Question: I am new to VB.net and I need help.
What I want to do is read lines from a text file that take place between two specific lines. Within these lines I have to look for a specific one and display the next line, if that makes any sense. The catch is that there are more than one pair of these marker lines that contain the exact lines that I need within them. I hope the explanation is clear enough for you guys! Is that possible?

I am looking for the line under the number 10 in the parts of the text file shown on the screenshot. Since there are a lot of 10s in that file I need to read it on parts in order to get the exact line needed.
The code below is what I have so far thanks to @TimSchmelter in my previous question <URL>. Which is actually the bit that looks for a specific line and displays the next one, but it reads all of the lines within that text file.
'''
Dim x1 As Decimal = File.ReadLines("filepath").
SkipWhile(Function(line) Not line.Contains(" 10")).Skip(1).FirstOrDefault()
If x1 >= 0.0 Then TextBox1.Text = x1
'''
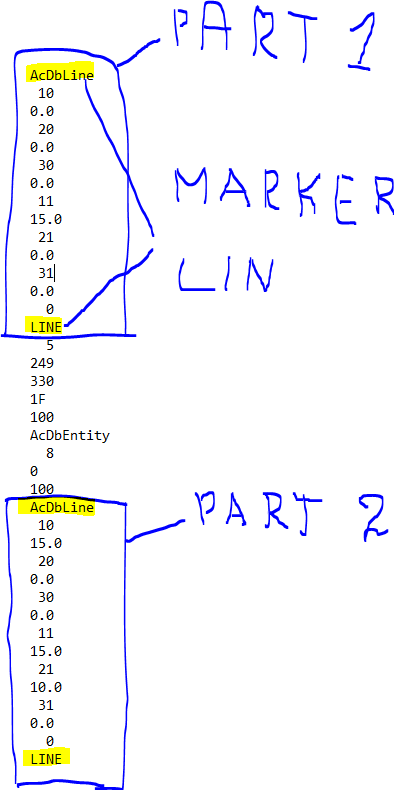
Answer: Your original code was the best since it allowed you to have better control over what you read and whatnot, so I'm going to use that in my answer.
The LINQ approach will only give you the first instance of what you're looking for, therefore it is better to read though the whole file line-by-line.
First, a structure holding the coordinates of a line:
'''
Public Structure Line
Public Start As PointF 'Start coordinates.
Public [End] As PointF 'End coordinates.
Public Sub New(ByVal Start As PointF, ByVal [End] As PointF)
Me.Start = Start
Me.End = [End]
End Sub
Public Sub New(ByVal x1 As Single, ByVal y1 As Single, ByVal x2 As Single, ByVal y2 As Single)
Me.New(New PointF(x1, y1), New PointF(x2, y2))
End Sub
End Structure
'''
We will use this structure so that we can return a list of all lines we've found.
This will read the file line-by-line and look for our wanted values:
> I've updated the code to make it properly read the coordinates (i.e. it is no longer bound by the order: 10, 20, 11, 21).I have also made it only read coordinates located inside 'AcDbLine/LINE' blocks.
'''
Public Function ParseLines(ByVal File As String) As List(Of Line)
'Create a list of Line structures.
Dim Lines As New List(Of Line)
'Create an array holding four items: the coordinates for 10, 20, 11 and 21.
Dim CoordValues As Single() = New Single(4 - 1) {}
'Declare a variable holding the current index in the array:
'CoordIndex = 0 represents the first X-coordinate (10).
'CoordIndex = 1 represents the first Y-coordinate (20).
'CoordIndex = 2 represents the second X-coordinate (11).
'CoordIndex = 3 represents the second Y-coordinate (21).
Dim CoordIndex As Integer = 0
'Declare a variable indicating whether we are currently inside an AcDbLine/LINE block.
Dim InsideAcDbLine As Boolean = False
Using sReader As New StreamReader(File) 'Open a StreamReader to our file.
While Not sReader.EndOfStream 'Keep reading until we've reached the end of the file.
Dim line As String = sReader.ReadLine() 'Read a line.
'Check if we're inside a AcDbLine/LINE block and that we aren't at the end of the file.
If InsideAcDbLine = True AndAlso Not sReader.EndOfStream Then
'Determine if the current line contains 10, 20, 11 or 21.
'Depending on what "line.Trim()" returns it will execute the code of the respective "Case".
'Ex: If "line.Trim()" returns "20" it will execute the code of 'Case "20"', which is 'CoordIndex = 1'.
Select Case line.Trim() 'Trim() removes leading or trailing space characters from the string (i.e. " 10" -> "10").
Case "10" : CoordIndex = 0 'We've reached "10", the following line is coordinate x1.
Case "20" : CoordIndex = 1 'We've reached "20", the following line is coordinate y1.
Case "11" : CoordIndex = 2 '[...] x2.
Case "21" : CoordIndex = 3 '[...] y2.
Case Else : Continue While
' "Continue While" stops execution at this point and
' goes back to the beginning of the loop to: "Dim line As String = ...".
'
' - If "line.Trim()" DOES NOT return 10, 20, 11 or 21 then we
' just want to skip the rest of the code (in other words: ignore the current line).
End Select
'I used colons above for better readability as they can be used to replace line breaks.
'For example the above SHOULD ACTUALLY be:
'
'Select Case line.Trim()
' Case "10"
' CoordIndex = 0
' Case "11"
' (and so on)
'=========================================
Dim nextLine As String = sReader.ReadLine() 'Read the next line.
Dim Coordinate As Single 'Declare a variable for the current coordinate.
'Try parsing the line into a single using
'invariant culture settings (decimal points must be dots: '.').
If Single.TryParse(nextLine.Trim(), NumberStyles.Float, CultureInfo.InvariantCulture, Coordinate) = True Then
CoordValues(CoordIndex) = Coordinate 'Add the coordinate to the array.
If CoordIndex = CoordValues.Length - 1 Then 'Have we reached the end of the array?
InsideAcDbLine = False 'We've found all values we want. Do not look for any more in this block.
Lines.Add(New Line(CoordValues(0), CoordValues(1), CoordValues(2), CoordValues(3))) 'Create a new Line and set its coordinates to the values of 10, 20, 11 and 21.
Array.Clear(CoordValues, 0, CoordValues.Length) 'Set all the items in the array to zero.
End If
End If
End If
'Check if we've reached an "AcDbLine" or "LINE" marker.
'Used in order to determine whether we are inside a AcDbLine/LINE block.
'If we aren't, then we shouldn't look for any coordinates.
Select Case line.Trim()
Case "AcDbLine" : InsideAcDbLine = True 'Start of an AcDbLine/LINE block.
Case "LINE" : InsideAcDbLine = False 'End of an AcDbLine/LINE block.
End Select
End While
End Using
Return Lines 'Return our list of lines.
End Function
'''
This code will only add a new line to the list once it has found four different coordinates, i.e. if it at the end only finds x1, y1 and x2 (but not y2) it will just ignore those values.
Here's how you can use it:
'''
Dim Lines As List(Of Line) = ParseLines("filepath")
'Iterate through every parsed line.
For Each Line As Line In Lines
'Print all parsed lines to console in the format of:
'Line start: {X=x1, Y=y1}
'Line end: {X=x2, Y=y2}
Console.WriteLine("Line start: " & Line.Start.ToString())
Console.WriteLine("Line end: " & Line.End.ToString())
Console.WriteLine()
Next
'''
To get individual coordinates of a line you can do (assuming you're still using the loop above):
'''
Dim StartX As Single = Line.Start.X
Dim StartY As Single = Line.Start.Y
Dim EndX As Single = Line.End.X
Dim EndY As Single = Line.End.Y
'''
If you want to access individual lines without a loop you can do:
'''
Dim Line As Line = Lines(0) '0 is the first found line, 1 is the second (and so on).
'''
- <URL>